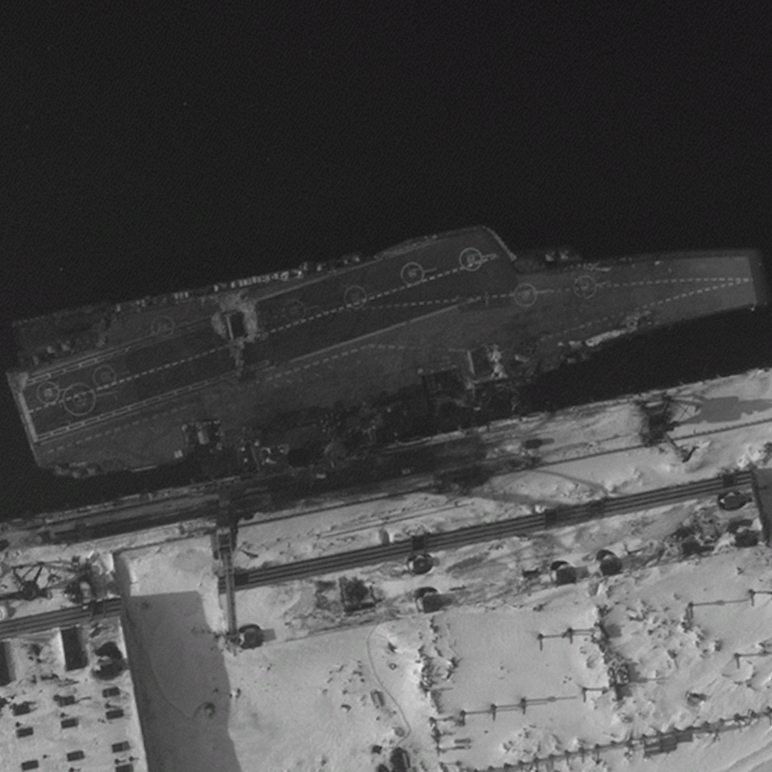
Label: aircraft_carrier